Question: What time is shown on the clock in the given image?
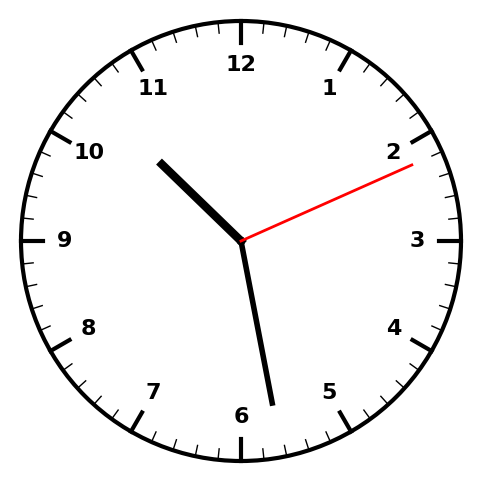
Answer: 10:28:11